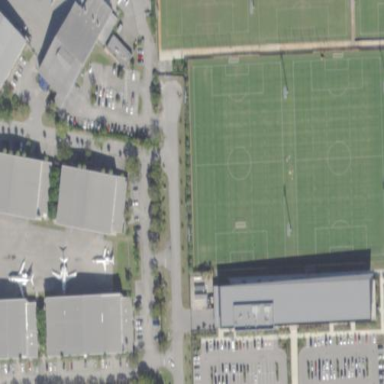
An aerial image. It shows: Soccer pitch designated for leisure and sports activities.